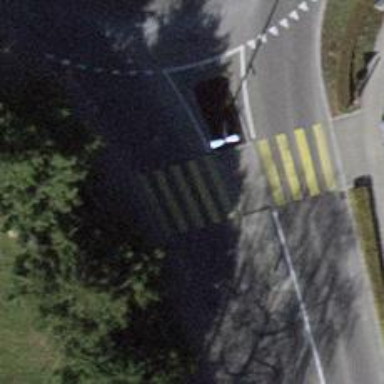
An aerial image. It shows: Marked zebra crossing with island in the middle.